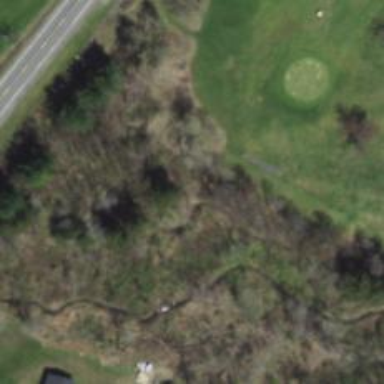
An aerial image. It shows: Golf tee.